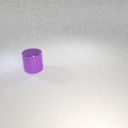
large purple metal cylinder